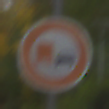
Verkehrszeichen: UeberholverbotKraftfahrzeuge
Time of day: Midday
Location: Outdoor (Nature)
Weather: Overcast
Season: Autumn
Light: Natural